Field crop: tomato
Growth stage: 1
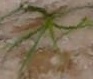
Species: cyperus